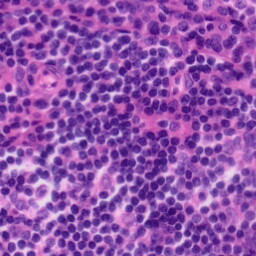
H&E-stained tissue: Tonsil